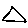
Label: triangle